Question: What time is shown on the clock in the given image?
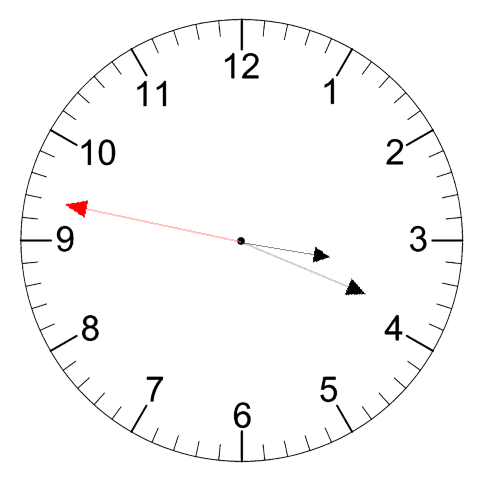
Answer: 03:18:47